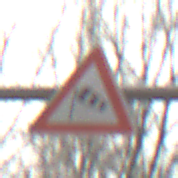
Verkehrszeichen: SeitenwindVonLinks
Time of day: MorningAfternoon
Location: Outdoor (Nature)
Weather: PartlyCloudy
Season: Winter
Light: Natural